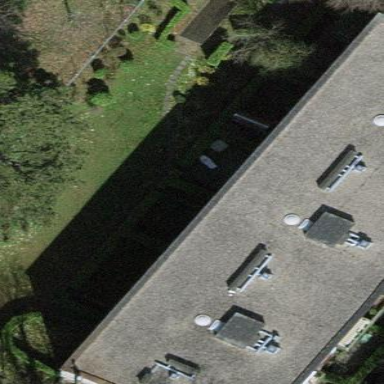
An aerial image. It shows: Garden enclosed by fence.